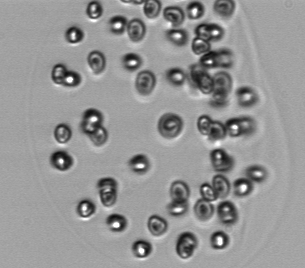
Label: Phaeocystis